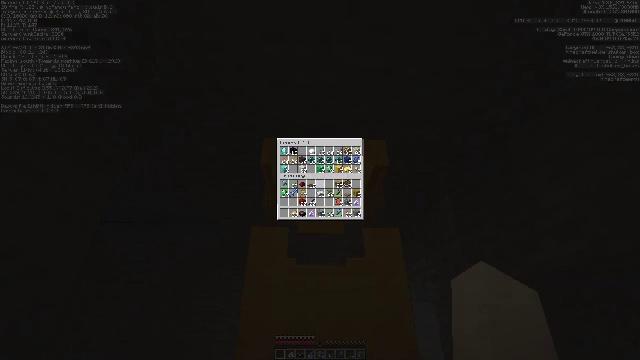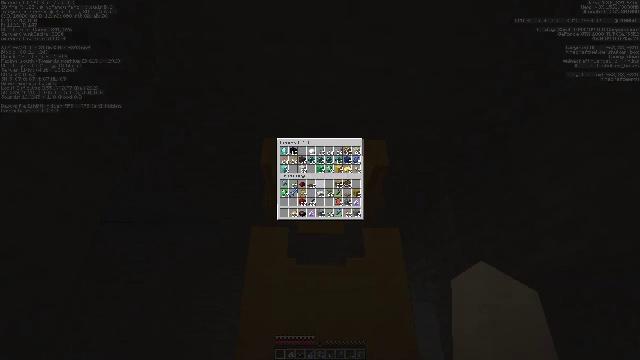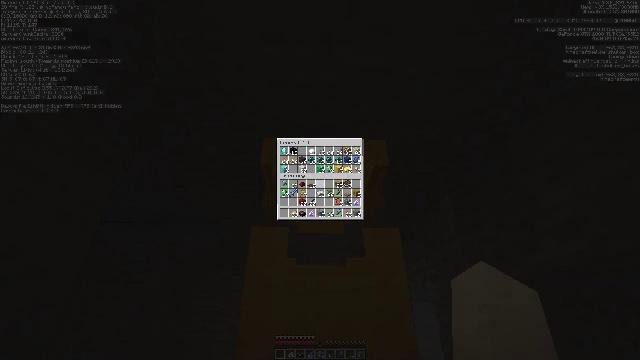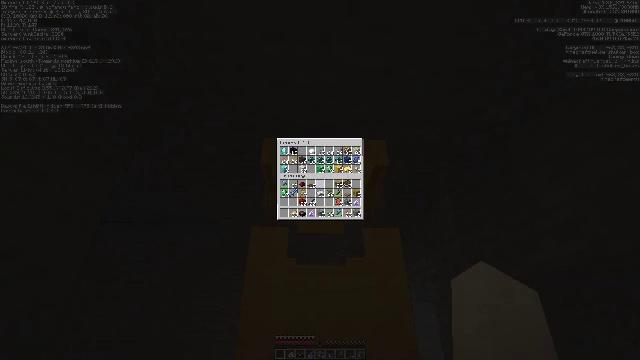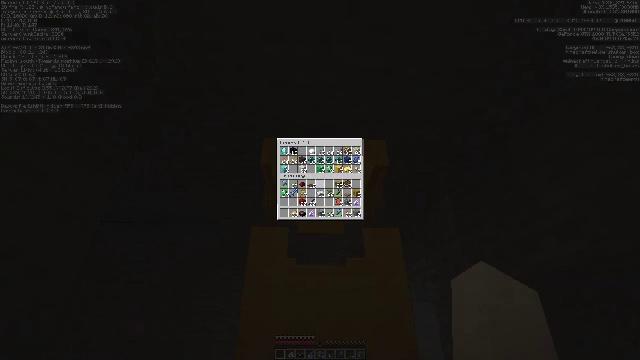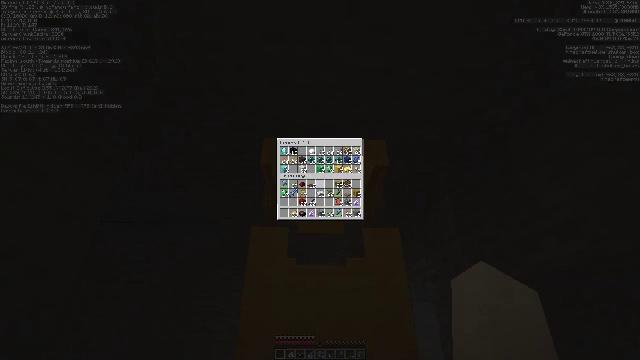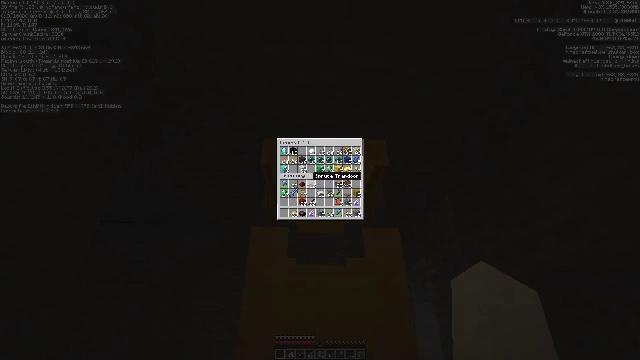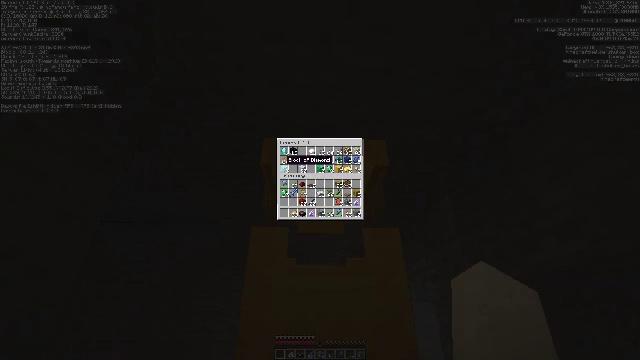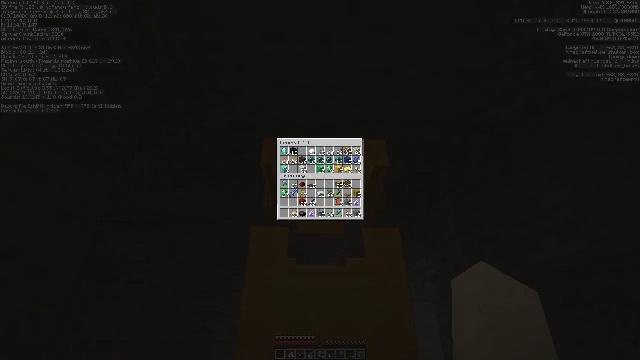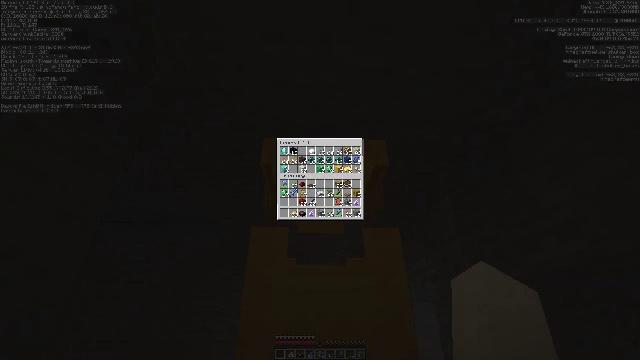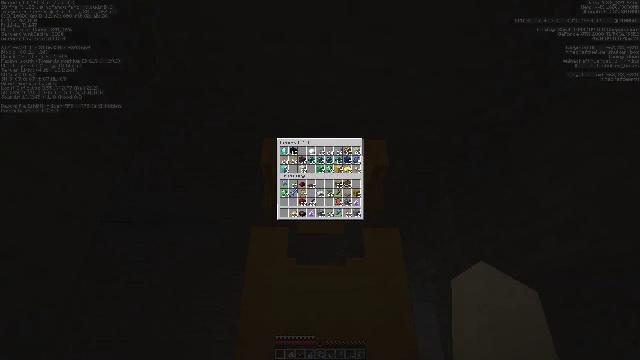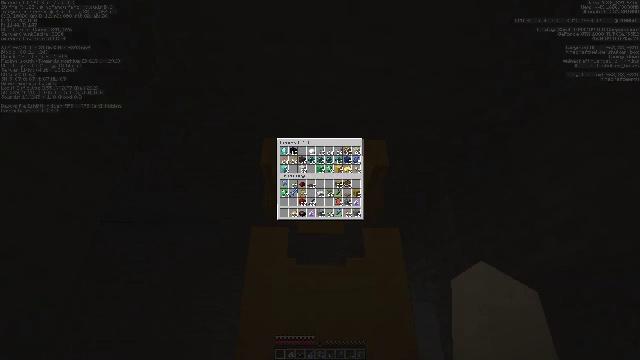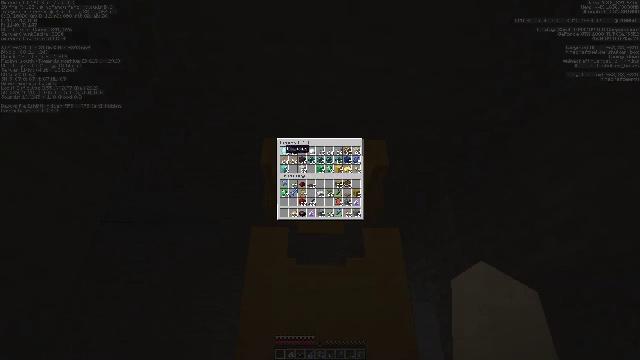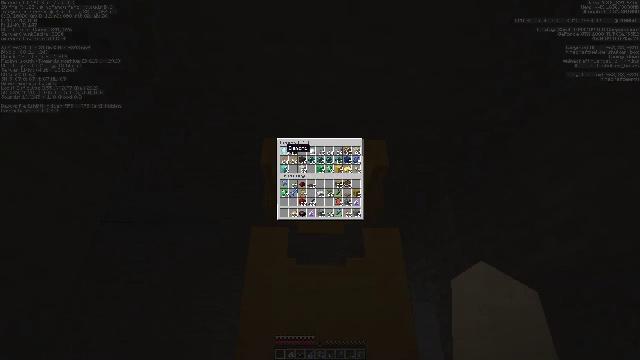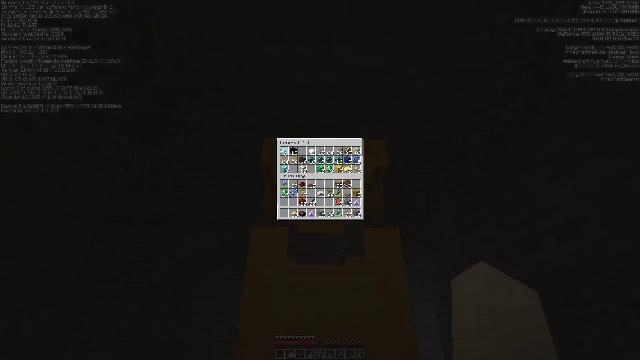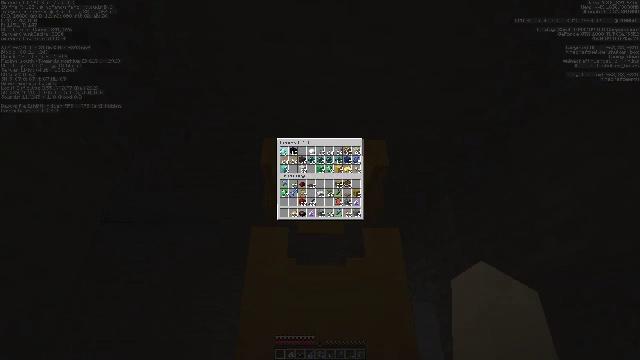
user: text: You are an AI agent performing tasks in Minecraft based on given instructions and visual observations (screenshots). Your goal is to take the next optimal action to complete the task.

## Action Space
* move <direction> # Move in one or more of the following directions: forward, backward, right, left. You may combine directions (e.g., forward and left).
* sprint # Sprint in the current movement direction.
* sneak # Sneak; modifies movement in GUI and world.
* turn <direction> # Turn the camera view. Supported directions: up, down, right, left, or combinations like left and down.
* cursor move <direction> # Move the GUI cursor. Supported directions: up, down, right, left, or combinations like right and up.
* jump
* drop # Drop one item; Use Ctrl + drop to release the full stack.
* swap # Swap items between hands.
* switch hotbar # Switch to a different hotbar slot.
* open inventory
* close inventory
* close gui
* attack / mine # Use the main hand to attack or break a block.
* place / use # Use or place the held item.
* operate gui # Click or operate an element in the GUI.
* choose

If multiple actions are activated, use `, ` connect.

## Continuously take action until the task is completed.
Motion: motion action
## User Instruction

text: Gather items from the yellow shulker box.
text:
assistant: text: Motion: sneak, attack / mine
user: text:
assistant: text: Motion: sneak, attack / mine
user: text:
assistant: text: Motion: sneak, attack / mine
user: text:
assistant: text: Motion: sneak
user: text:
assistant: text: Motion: no_op
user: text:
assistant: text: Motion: turn left and up
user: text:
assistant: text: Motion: turn left and up
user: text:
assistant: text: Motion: turn left and up
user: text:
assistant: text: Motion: no_op
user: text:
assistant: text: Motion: no_op
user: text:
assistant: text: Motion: no_op
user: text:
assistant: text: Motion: no_op
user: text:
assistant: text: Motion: no_op
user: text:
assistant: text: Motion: attack / mine
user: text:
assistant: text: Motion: attack / mine
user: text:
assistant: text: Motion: attack / mine
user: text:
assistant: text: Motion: turn right and down
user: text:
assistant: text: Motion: turn right and down
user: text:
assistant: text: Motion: no_op
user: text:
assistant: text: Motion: no_op
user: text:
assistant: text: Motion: no_op
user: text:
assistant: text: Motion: no_op
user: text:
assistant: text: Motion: no_op
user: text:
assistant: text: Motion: attack / mine
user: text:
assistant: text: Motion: attack / mine
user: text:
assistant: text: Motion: attack / mine
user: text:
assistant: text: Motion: no_op
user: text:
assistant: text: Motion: no_op
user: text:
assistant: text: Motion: no_op
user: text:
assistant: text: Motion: no_op